Interaction volume radius: 10 \u00c5
Interaction volume height: 10 \u00c5
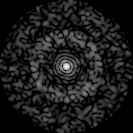
Disorder parameter: 0.8495